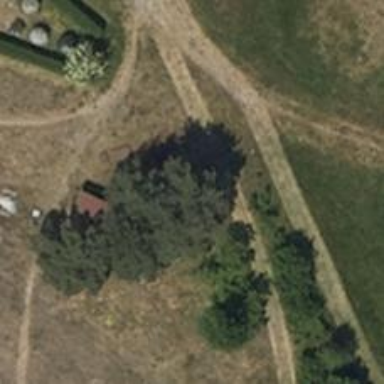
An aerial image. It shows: Deciduous broadleaved tree.